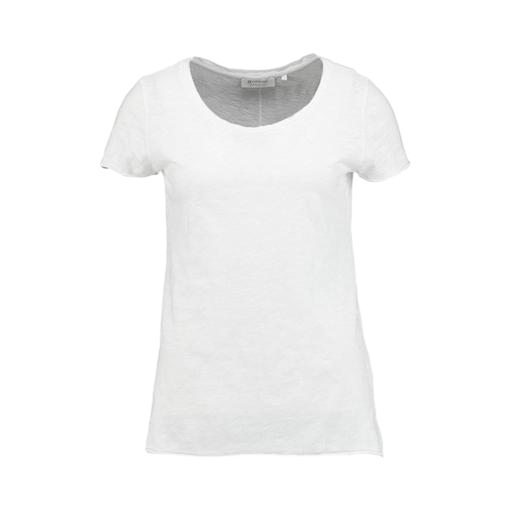
white raw-edge scoop-neck top only macy, white petite t-shirt only macy, only white t-shirt, white background